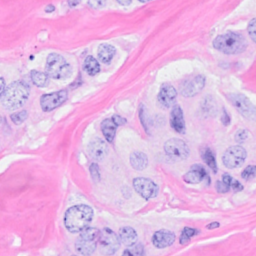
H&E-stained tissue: Breast